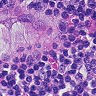
Metastatic tissue present: yes